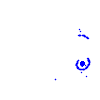
Particle: electron